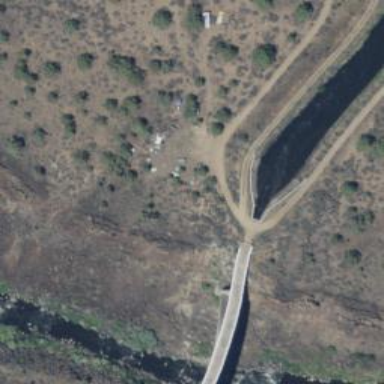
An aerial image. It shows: Aqueduct bridge over canal.